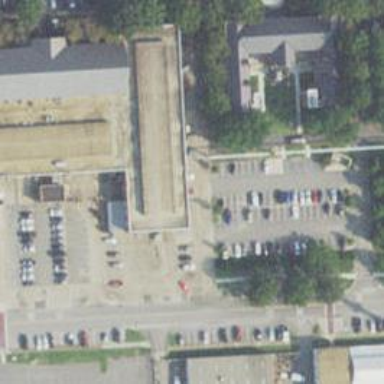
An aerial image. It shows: Parking area with surface.